Field crop: maize
Growth stage: 2
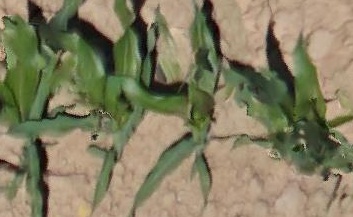
Species: maize